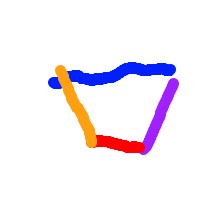
Shape: trapezoid